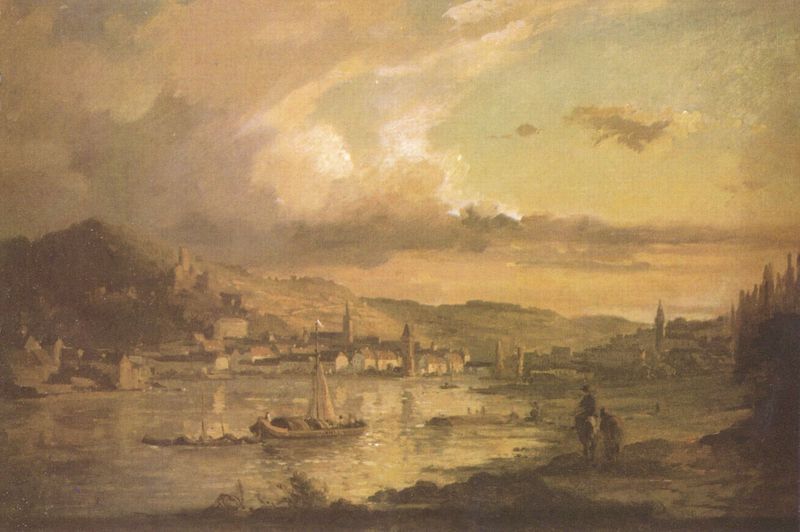
Titel: Wertheim a.M.
Künstler: Karl Rottmann
Standort: Hamburg
Institution: Kunsthalle
Schlagwörter: baum, berg, blau, dunkel, gemälde, gewitter, himmel, mann, meer, schatten, wasser, weiß, wolken, bäume, fluss, gelb, grün, kirchturm, landschaft, menschen, see, stadt, ufer, abend, braun, grau, hell, licht, männer, nacht, orange, gebäude, gras, haus, wiese, wolke, beige, malerei, mensch, schauen, dämmerung, horizont, häuser, hügel, natur, sonnenaufgang, spiegelung, brücke, gewässer, kirche, sonne, wiesen, land, kind, personen, spitzen, pflanzen, rosa, tal, wald, boot, boote, esel, genre, kahn, pferd, pferde, reiter, turm, küste, schiff, schiffe, segel, segelboot, zuschauer, fischer, mast, segelschiff, warm, berge, gebirge, dorf, dächer, dunst, nebel, sonnenuntergang, landschaftsmalerei, herbst, hafen, masten, beobachter, turner, bucht, leuchten, kirchen, wei, mond, burg, kloster, türme, festung, wälder, landzunge, apricot, dukel, wei?, kentern, burgruine, hafenstadt, schieflage, landchaft, schwefel, stad, william turner, nast, rurm, donaulandschaft, kollision, shiffe, gewitter+